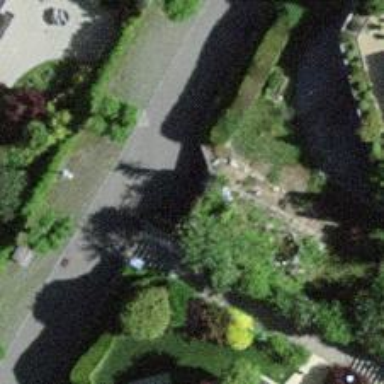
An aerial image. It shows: Alley classified as service road.